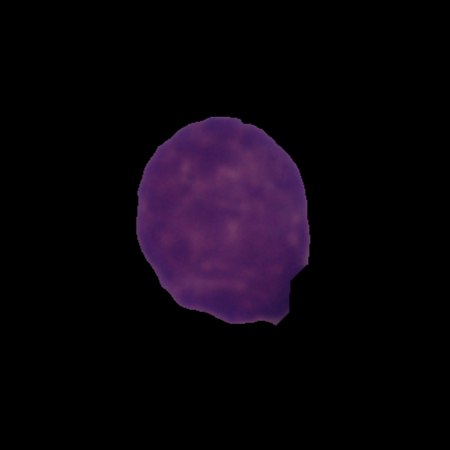
Label: cancer